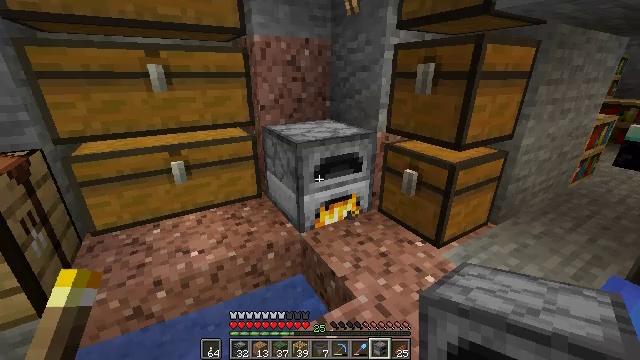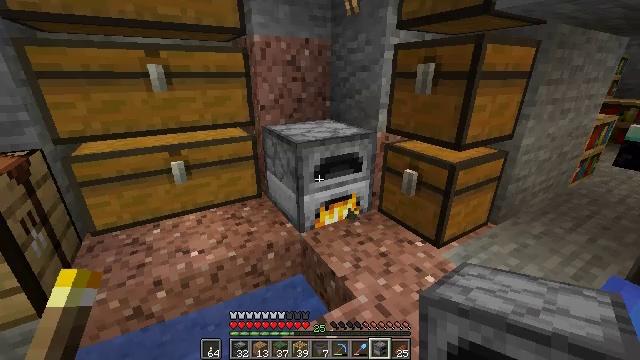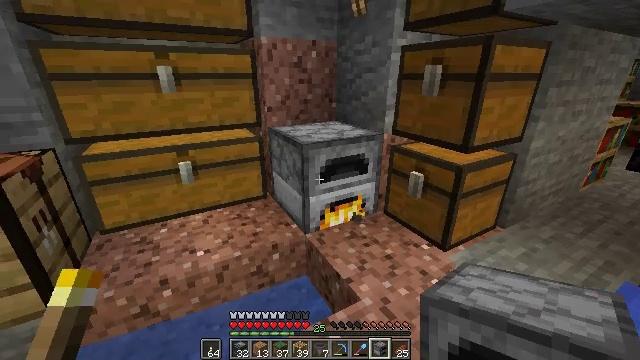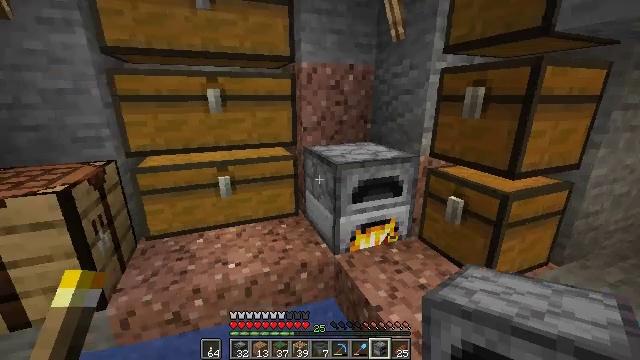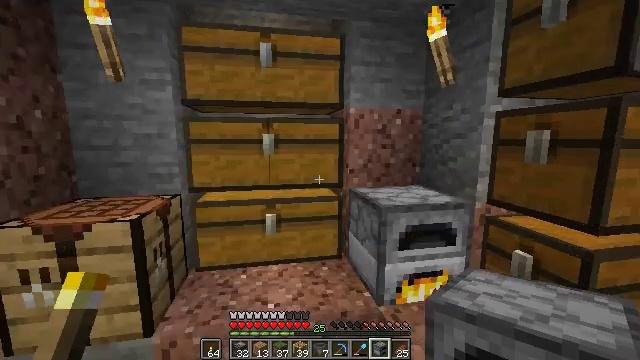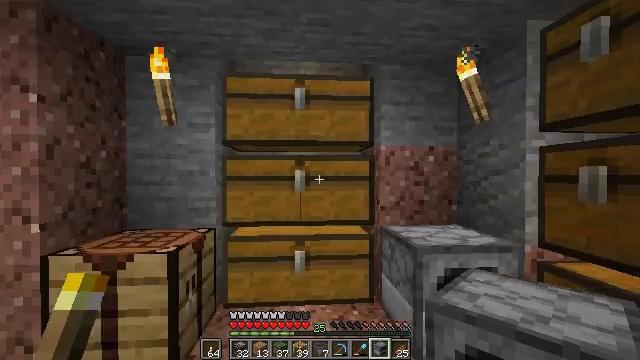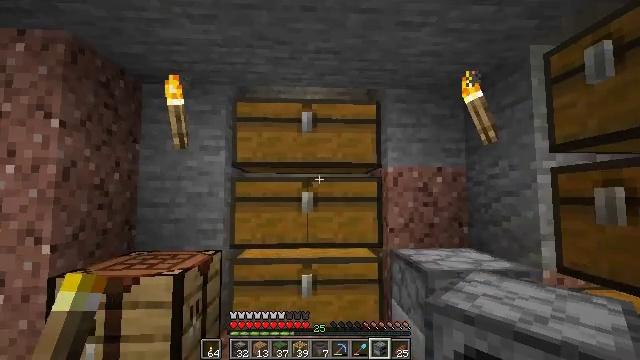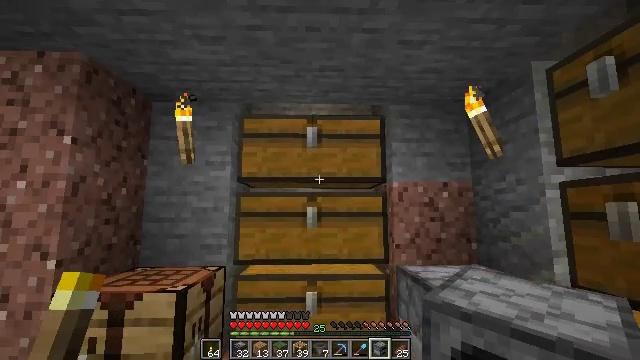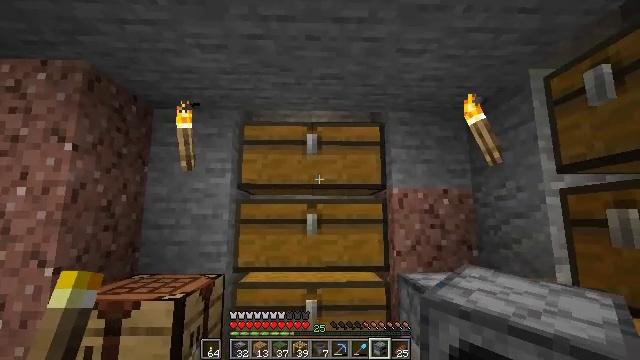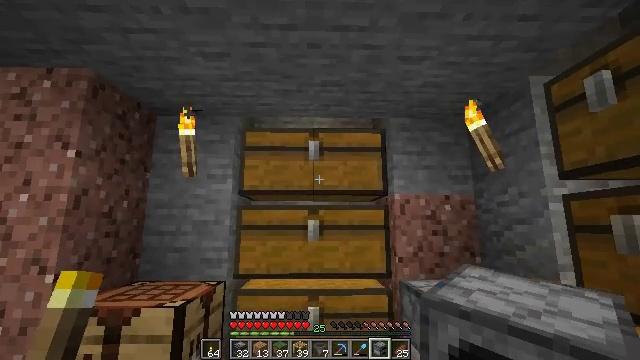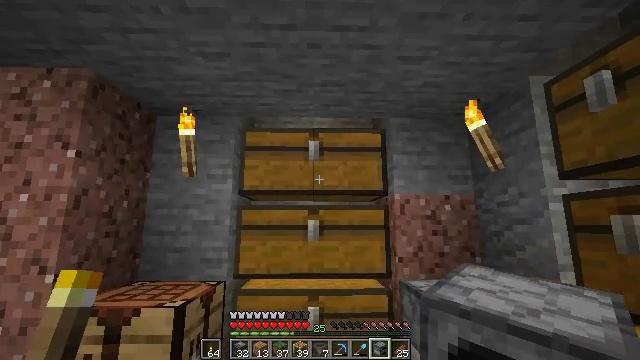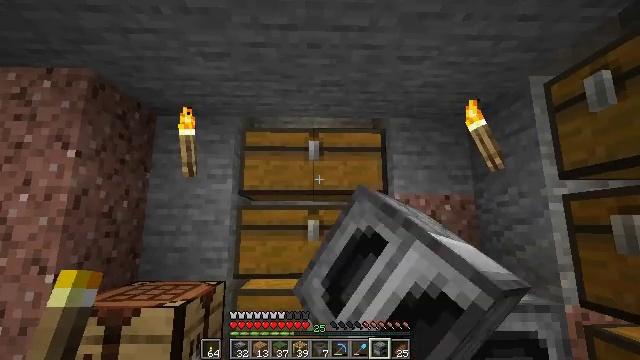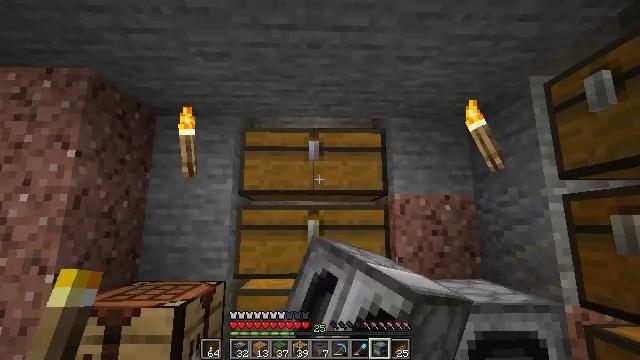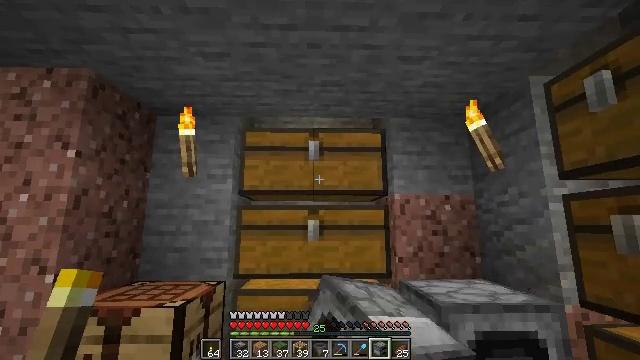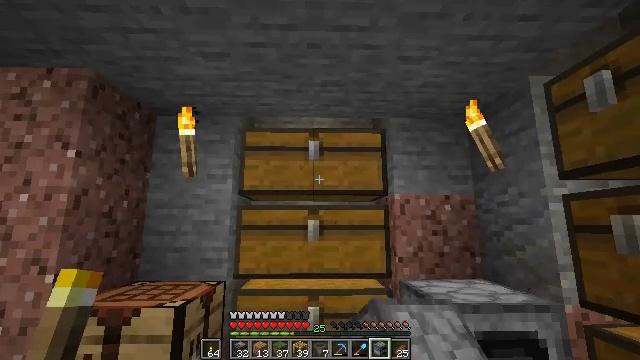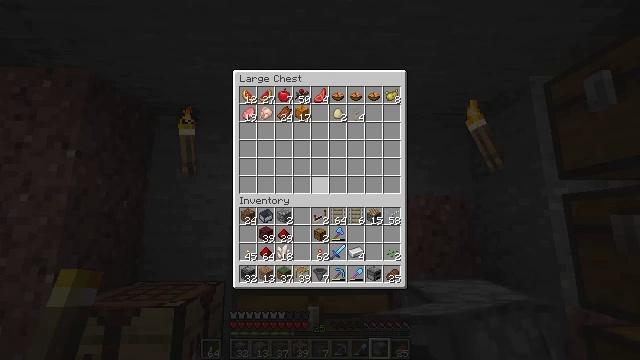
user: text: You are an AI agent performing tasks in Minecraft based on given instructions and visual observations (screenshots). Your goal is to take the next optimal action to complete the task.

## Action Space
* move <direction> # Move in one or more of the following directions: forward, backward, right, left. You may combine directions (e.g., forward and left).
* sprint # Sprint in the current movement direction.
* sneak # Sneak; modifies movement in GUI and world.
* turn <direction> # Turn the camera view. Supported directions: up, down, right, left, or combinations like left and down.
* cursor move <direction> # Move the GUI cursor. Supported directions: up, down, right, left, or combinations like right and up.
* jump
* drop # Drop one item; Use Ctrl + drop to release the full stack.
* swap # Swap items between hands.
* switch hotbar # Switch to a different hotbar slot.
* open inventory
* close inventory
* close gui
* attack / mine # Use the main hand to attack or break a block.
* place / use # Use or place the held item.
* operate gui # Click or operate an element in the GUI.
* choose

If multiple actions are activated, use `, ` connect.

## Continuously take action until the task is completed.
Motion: motion action
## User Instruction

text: Craft a powered rail.
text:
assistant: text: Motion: close gui
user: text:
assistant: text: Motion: turn left
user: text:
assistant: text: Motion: turn left and up
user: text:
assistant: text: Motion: turn left and up
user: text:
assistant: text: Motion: turn left and up
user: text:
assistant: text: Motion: turn left and up
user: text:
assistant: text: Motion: turn left and up
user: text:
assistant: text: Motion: turn up
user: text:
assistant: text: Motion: turn up
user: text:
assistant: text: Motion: use / place
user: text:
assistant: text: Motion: use / place
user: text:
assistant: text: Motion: use / place
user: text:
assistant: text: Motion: use / place
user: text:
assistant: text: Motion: no_op
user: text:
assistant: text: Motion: open gui
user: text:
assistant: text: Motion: no_op
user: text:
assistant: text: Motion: no_op
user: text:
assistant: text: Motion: no_op
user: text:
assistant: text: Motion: no_op
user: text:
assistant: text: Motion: no_op
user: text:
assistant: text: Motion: no_op
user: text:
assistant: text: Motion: no_op
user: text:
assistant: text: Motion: no_op
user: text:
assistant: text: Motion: no_op
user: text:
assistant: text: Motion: no_op
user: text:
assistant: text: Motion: no_op
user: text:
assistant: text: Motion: no_op
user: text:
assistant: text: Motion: no_op
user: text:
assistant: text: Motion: no_op
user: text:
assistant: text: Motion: no_op